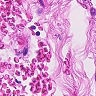
Metastatic tissue present: no